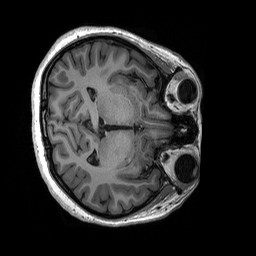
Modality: T1w
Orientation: axial
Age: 27
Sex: female
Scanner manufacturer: siemens
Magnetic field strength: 3 T
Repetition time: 2.53 s
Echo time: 0.00227 s